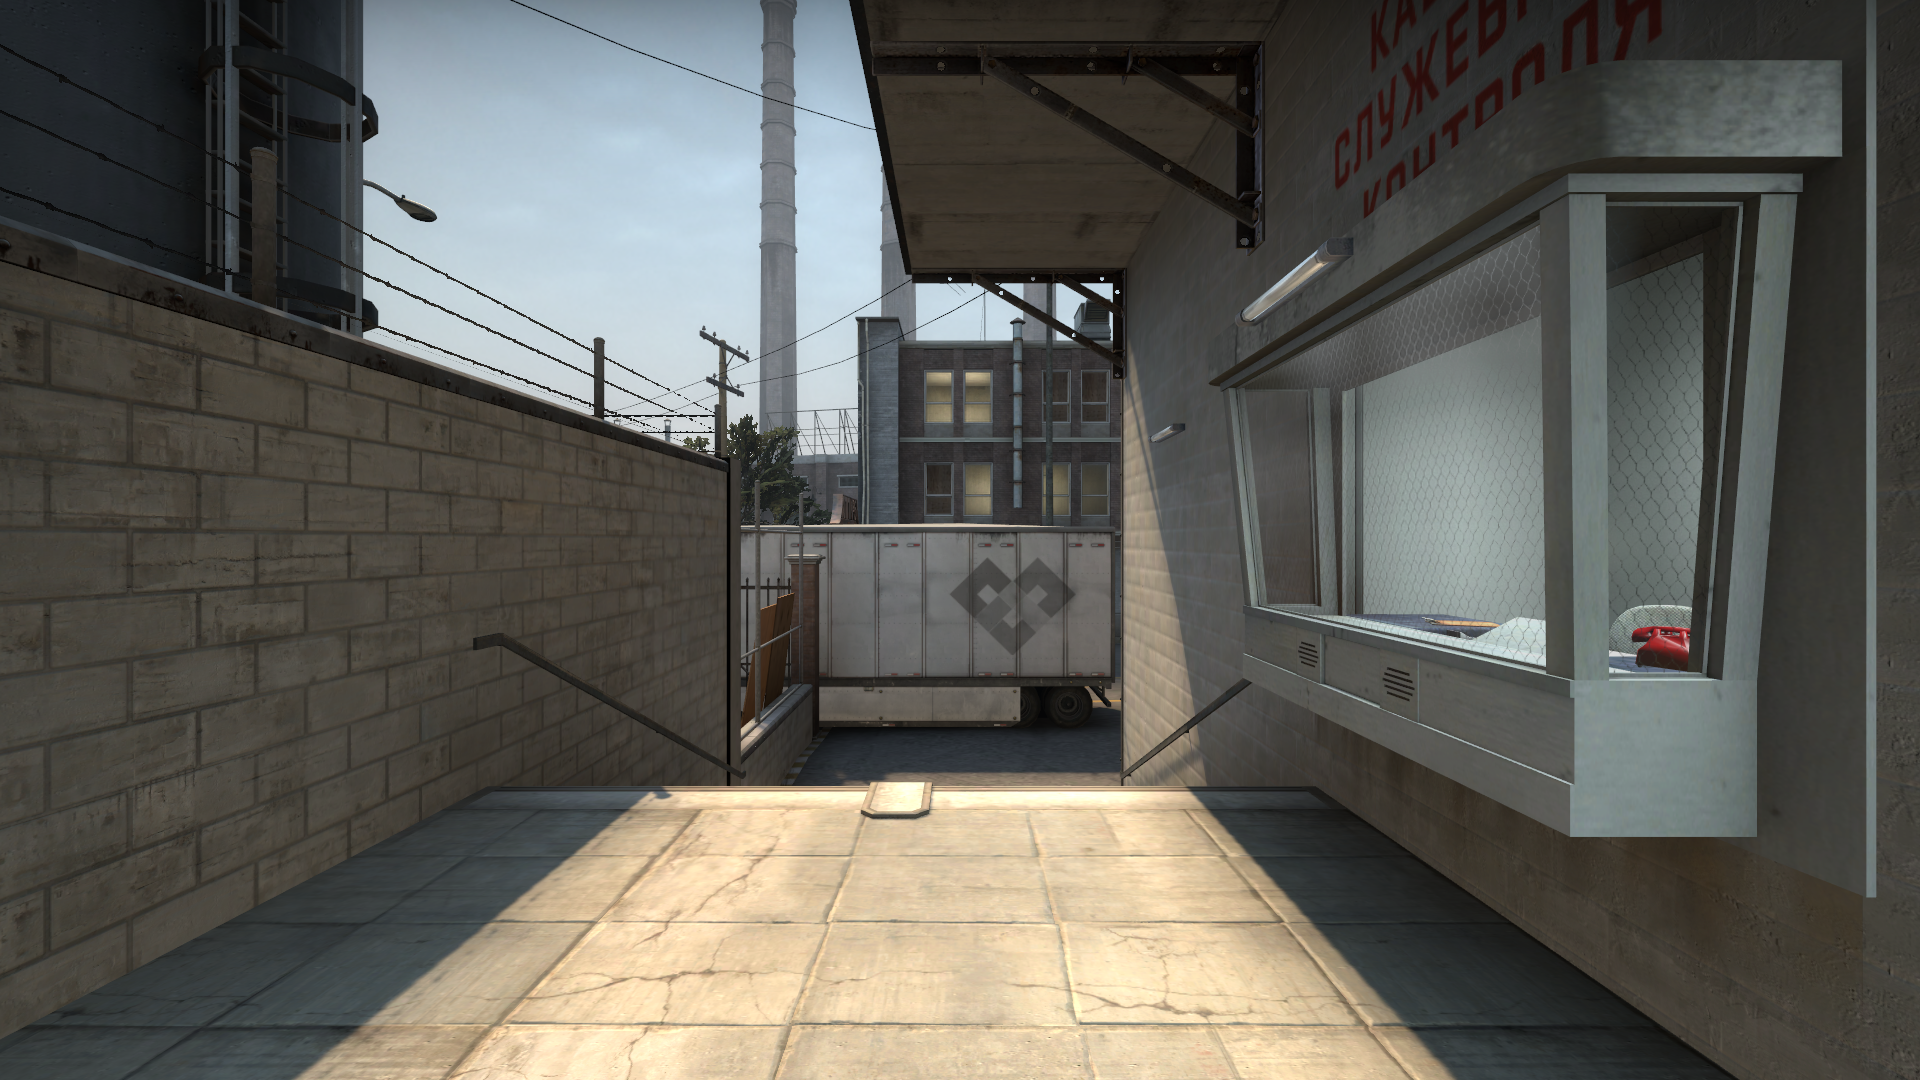
Map: de_train